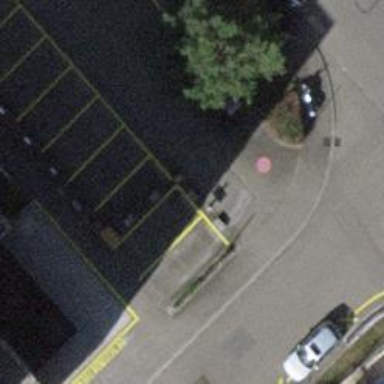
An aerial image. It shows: Lift gate barrier.